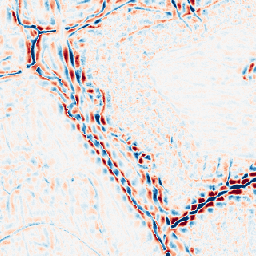
Category: wavelet
Decomposition family: wavelet_biorthogonal
Decomposition parameters: wavelet: bior5.5
level: 3
Upsampling method: nearest
Upsampling parameters: scale: 8
Upsampling scale: 8